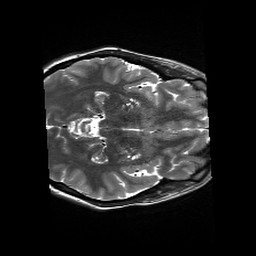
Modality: T2w
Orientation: axial
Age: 21
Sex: female